Question: I wish to achieve the following effect, regardless browser (re)size:

The images are set to be flexible, so, each of them as a max-width declared as:
100%.
<URL>
The css:
'''
img {
max-width: 100% !important;
vertical-align: middle;
}
.home-video {
position: relative;
width: 57.291666666667%;
}
.video-placeholder {
position: relative;
left: 0;
top:0;
}
.play-video {
position: absolute;
left: 32.545454545455%;
top: 22.508038585209%;
}
'''
Can someone please point some directions, or name some common used techniques to overlay two images while keep them absolute centered, regardless the viewport width?
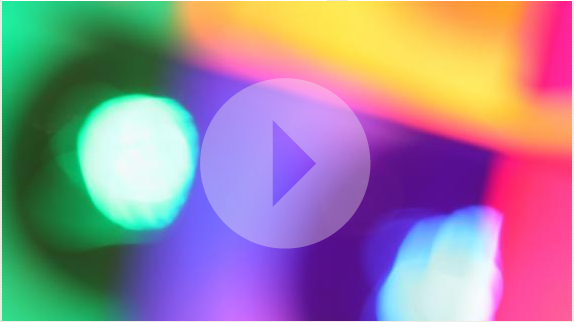
Answer: A common technique is to set 'top' and 'left' to '50%' and set 'margin-top' and 'margin-left' negative half of the 'height' and 'width' of your image.
Try this:
'''
.play-video {
position: absolute;
top: 50%;
left: 50%;
margin-top: -90px;
margin-left: -97px;
}
'''
Working JSFiddle sample: <URL>
You can also set 'top', 'left', 'right', and 'bottom' to '0' and set 'margin' to 'auto' for it to auto calculate the margin needed to center the image.
'''
.play-video {
position: absolute;
top: 0;
left: 0;
bottom: 0;
right: 0;
margin: auto;
}
'''
Working JSFiddle sample: <URL>
This will only work if the image inside is smaller than the image that is wrapping it.
You are setting 'width' for '.home-video'. At some point in the viewport, the container has more width than the image so the black box is centering accoring to the container, not to the parent image. To make the '.home-video' container have the same 'width' as its larger image you can use this:
I added a 'width' of '30%' to the black box so it can shrink with the larger image too.
'''
.home-video{
display: inline-block;
}
.play-video {
position: absolute;
top: 0;
left: 0;
bottom: 0;
right: 0;
width: 30%;
margin: auto;
}
'''
And remove the 'width' you set before.
Working JSFiddle sample: Working JSFiddle sample: <URL>